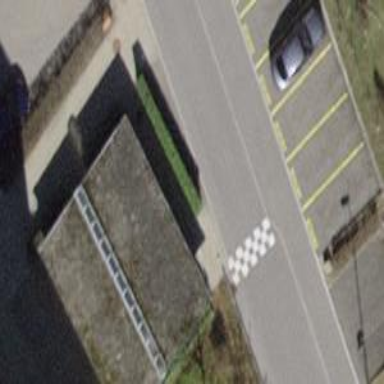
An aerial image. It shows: Building with bicycle parking facility inside.